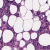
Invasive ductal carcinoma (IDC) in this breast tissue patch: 1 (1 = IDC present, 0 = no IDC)